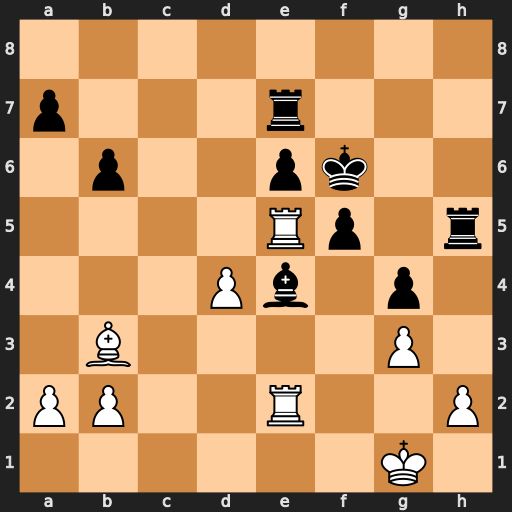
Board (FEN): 8/p3r3/1p2pk2/4Rp1r/3Pb1p1/1B4P1/PP2R2P/6K1
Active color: w
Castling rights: -
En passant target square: -
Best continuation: R2xe4 fxe4 Rxh5